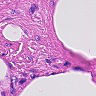
Metastatic tissue present: no